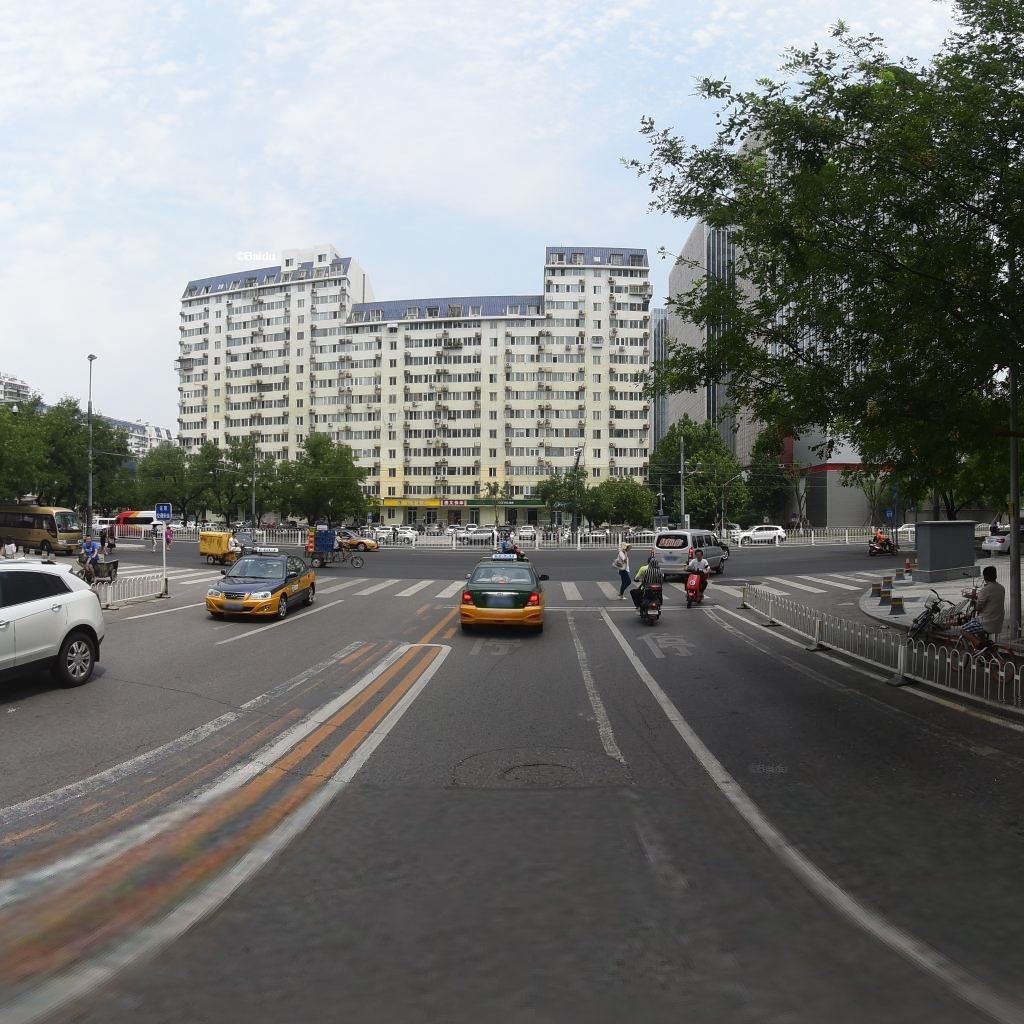
Region: Dongcheng
Road damage annotations: transverse crack, longitudinal crack, manhole cover, transverse crack, longitudinal crack, transverse crack, longitudinal crack